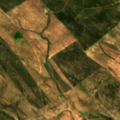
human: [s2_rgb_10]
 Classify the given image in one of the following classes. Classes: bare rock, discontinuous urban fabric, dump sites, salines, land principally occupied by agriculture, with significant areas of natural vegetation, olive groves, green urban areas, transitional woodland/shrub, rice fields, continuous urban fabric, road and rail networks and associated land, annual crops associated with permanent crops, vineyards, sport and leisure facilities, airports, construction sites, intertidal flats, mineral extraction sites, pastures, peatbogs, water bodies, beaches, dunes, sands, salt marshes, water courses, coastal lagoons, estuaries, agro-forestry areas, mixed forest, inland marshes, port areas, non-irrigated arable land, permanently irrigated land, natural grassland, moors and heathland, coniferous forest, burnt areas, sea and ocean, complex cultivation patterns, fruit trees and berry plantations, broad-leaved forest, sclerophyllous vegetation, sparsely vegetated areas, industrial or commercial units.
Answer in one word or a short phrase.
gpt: pastures, sclerophyllous vegetation, transitional woodland/shrub